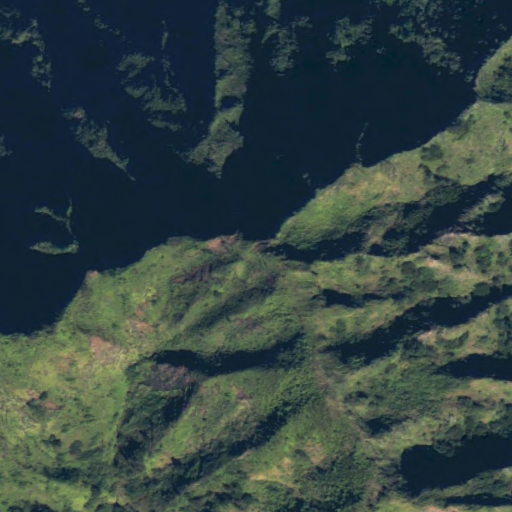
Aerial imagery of mountain in Hawaii named Pu‘u‘okona containing only unknown